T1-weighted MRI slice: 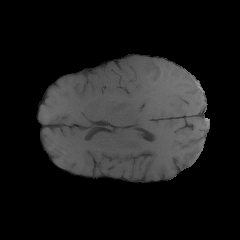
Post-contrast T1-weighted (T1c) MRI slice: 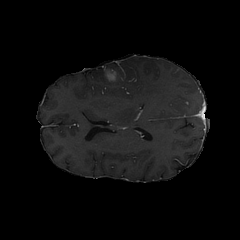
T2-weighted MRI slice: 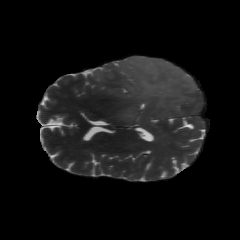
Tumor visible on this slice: yes